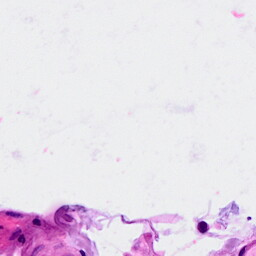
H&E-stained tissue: Breast